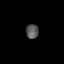
Tissue: lung
Cell type: Epithelial cells
Senescence score: 0.2203
Nuclear area (px): 176
Mean DAPI intensity: 89.551